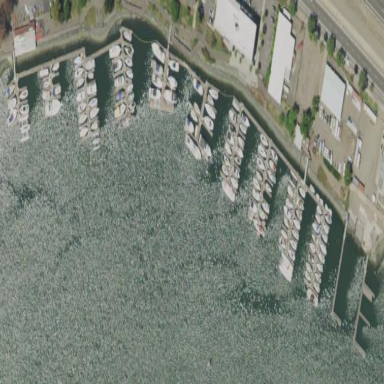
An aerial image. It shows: Marina on leisure land.